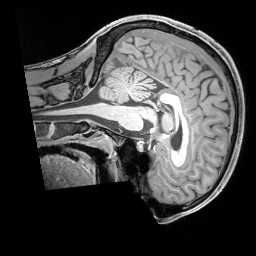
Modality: T1w
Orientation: sagittal
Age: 21
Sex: male
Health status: healthy
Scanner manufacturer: siemens
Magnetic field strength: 3 T
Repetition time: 1.65 s
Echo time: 0.00182 s